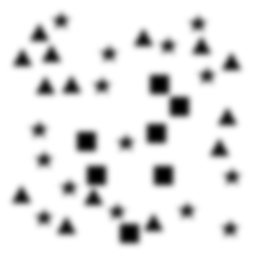
Squares: 7
Triangles: 14
Stars: 15
Total shapes: 36